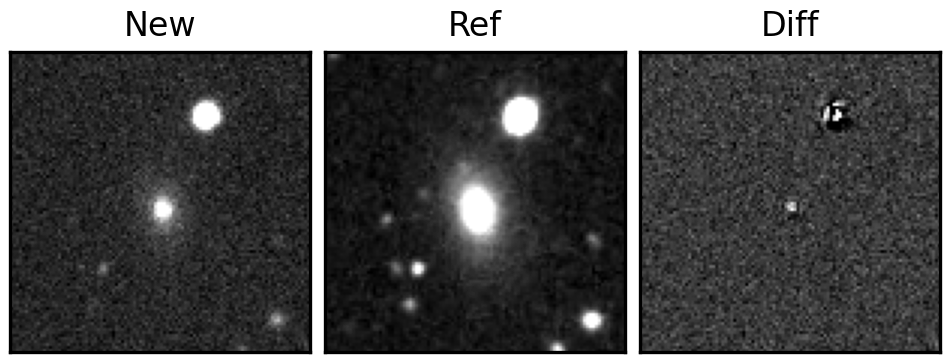
Label: real